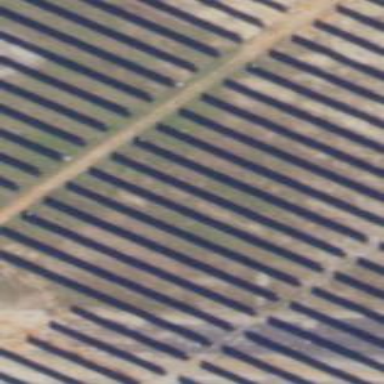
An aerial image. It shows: Solar power generator with photovoltaic panels.